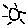
Label: sun